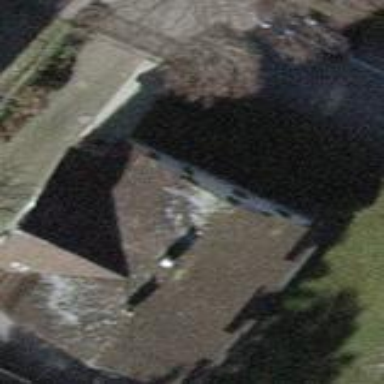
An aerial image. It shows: Detached building with gambrel roof shape.